Question: I have got following project requirment.
When user has given 'android.permission.WRITE_CONTACTS'permission in his manifest then we should add contact programatically. ( This part is done and working perfectly).
Now the challenge is If user has not given this permission then i will not able to add contact programatically but the best effort i want to put is show him prefilled contact screen and let him press add button.
Below is the code which works on Android 2.0 and up.
'''
Intent i = new Intent(ContactsContract.Intents.Insert.ACTION,
ContactsContract.Contacts.CONTENT_URI);
i.putExtra(ContactsContract.Intents.Insert.NAME, "Vipul Shah");
i.putExtra(ContactsContract.Intents.Insert.PHONE, "1234");
startActivity(i);
'''
Any help will be highly appreciated.
Thanks

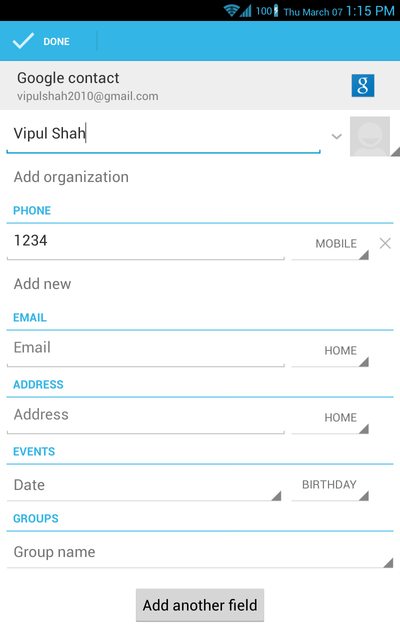
Answer: This is because 'ContactsContract' is only present in API5+ (Android 2.0) environments.
The relevant class in pre-API5 is called <URL>
'''
if (android.os.Build.VERSION.SDK_INT > 5)
Intent i = new Intent(ContactsContract.Intents.Insert.ACTION,
ContactsContract.Contacts.CONTENT_URI);
i.putExtra(ContactsContract.Intents.Insert.NAME, "Vipul Shah");
i.putExtra(ContactsContract.Intents.Insert.PHONE, "1234");
startActivity(i);
} else {
Intent i = new Intent(Contacts.Intents.Insert.ACTION,
People.CONTENT_URI);
i.putExtra(Contacts.Intents.Insert.NAME, "Vipul Shah");
i.putExtra(Contacts.Intents.Insert.PHONE, "1234");
startActivity(i);
}
'''